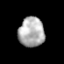
Tissue: prostate
Cell type: Myeloid cells
Senescence score: 0.3474
Nuclear area (px): 750
Mean DAPI intensity: 174.951